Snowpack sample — Snodgrass Mountain, Crested Butte, Colorado (2/4/25, 12:06 PM MST)
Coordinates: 38.923, -106.968
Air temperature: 35 °F
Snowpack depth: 80 cm
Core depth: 40 cm
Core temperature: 32 °F
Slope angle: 14°, slope face: 78°
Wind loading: low
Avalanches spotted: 0
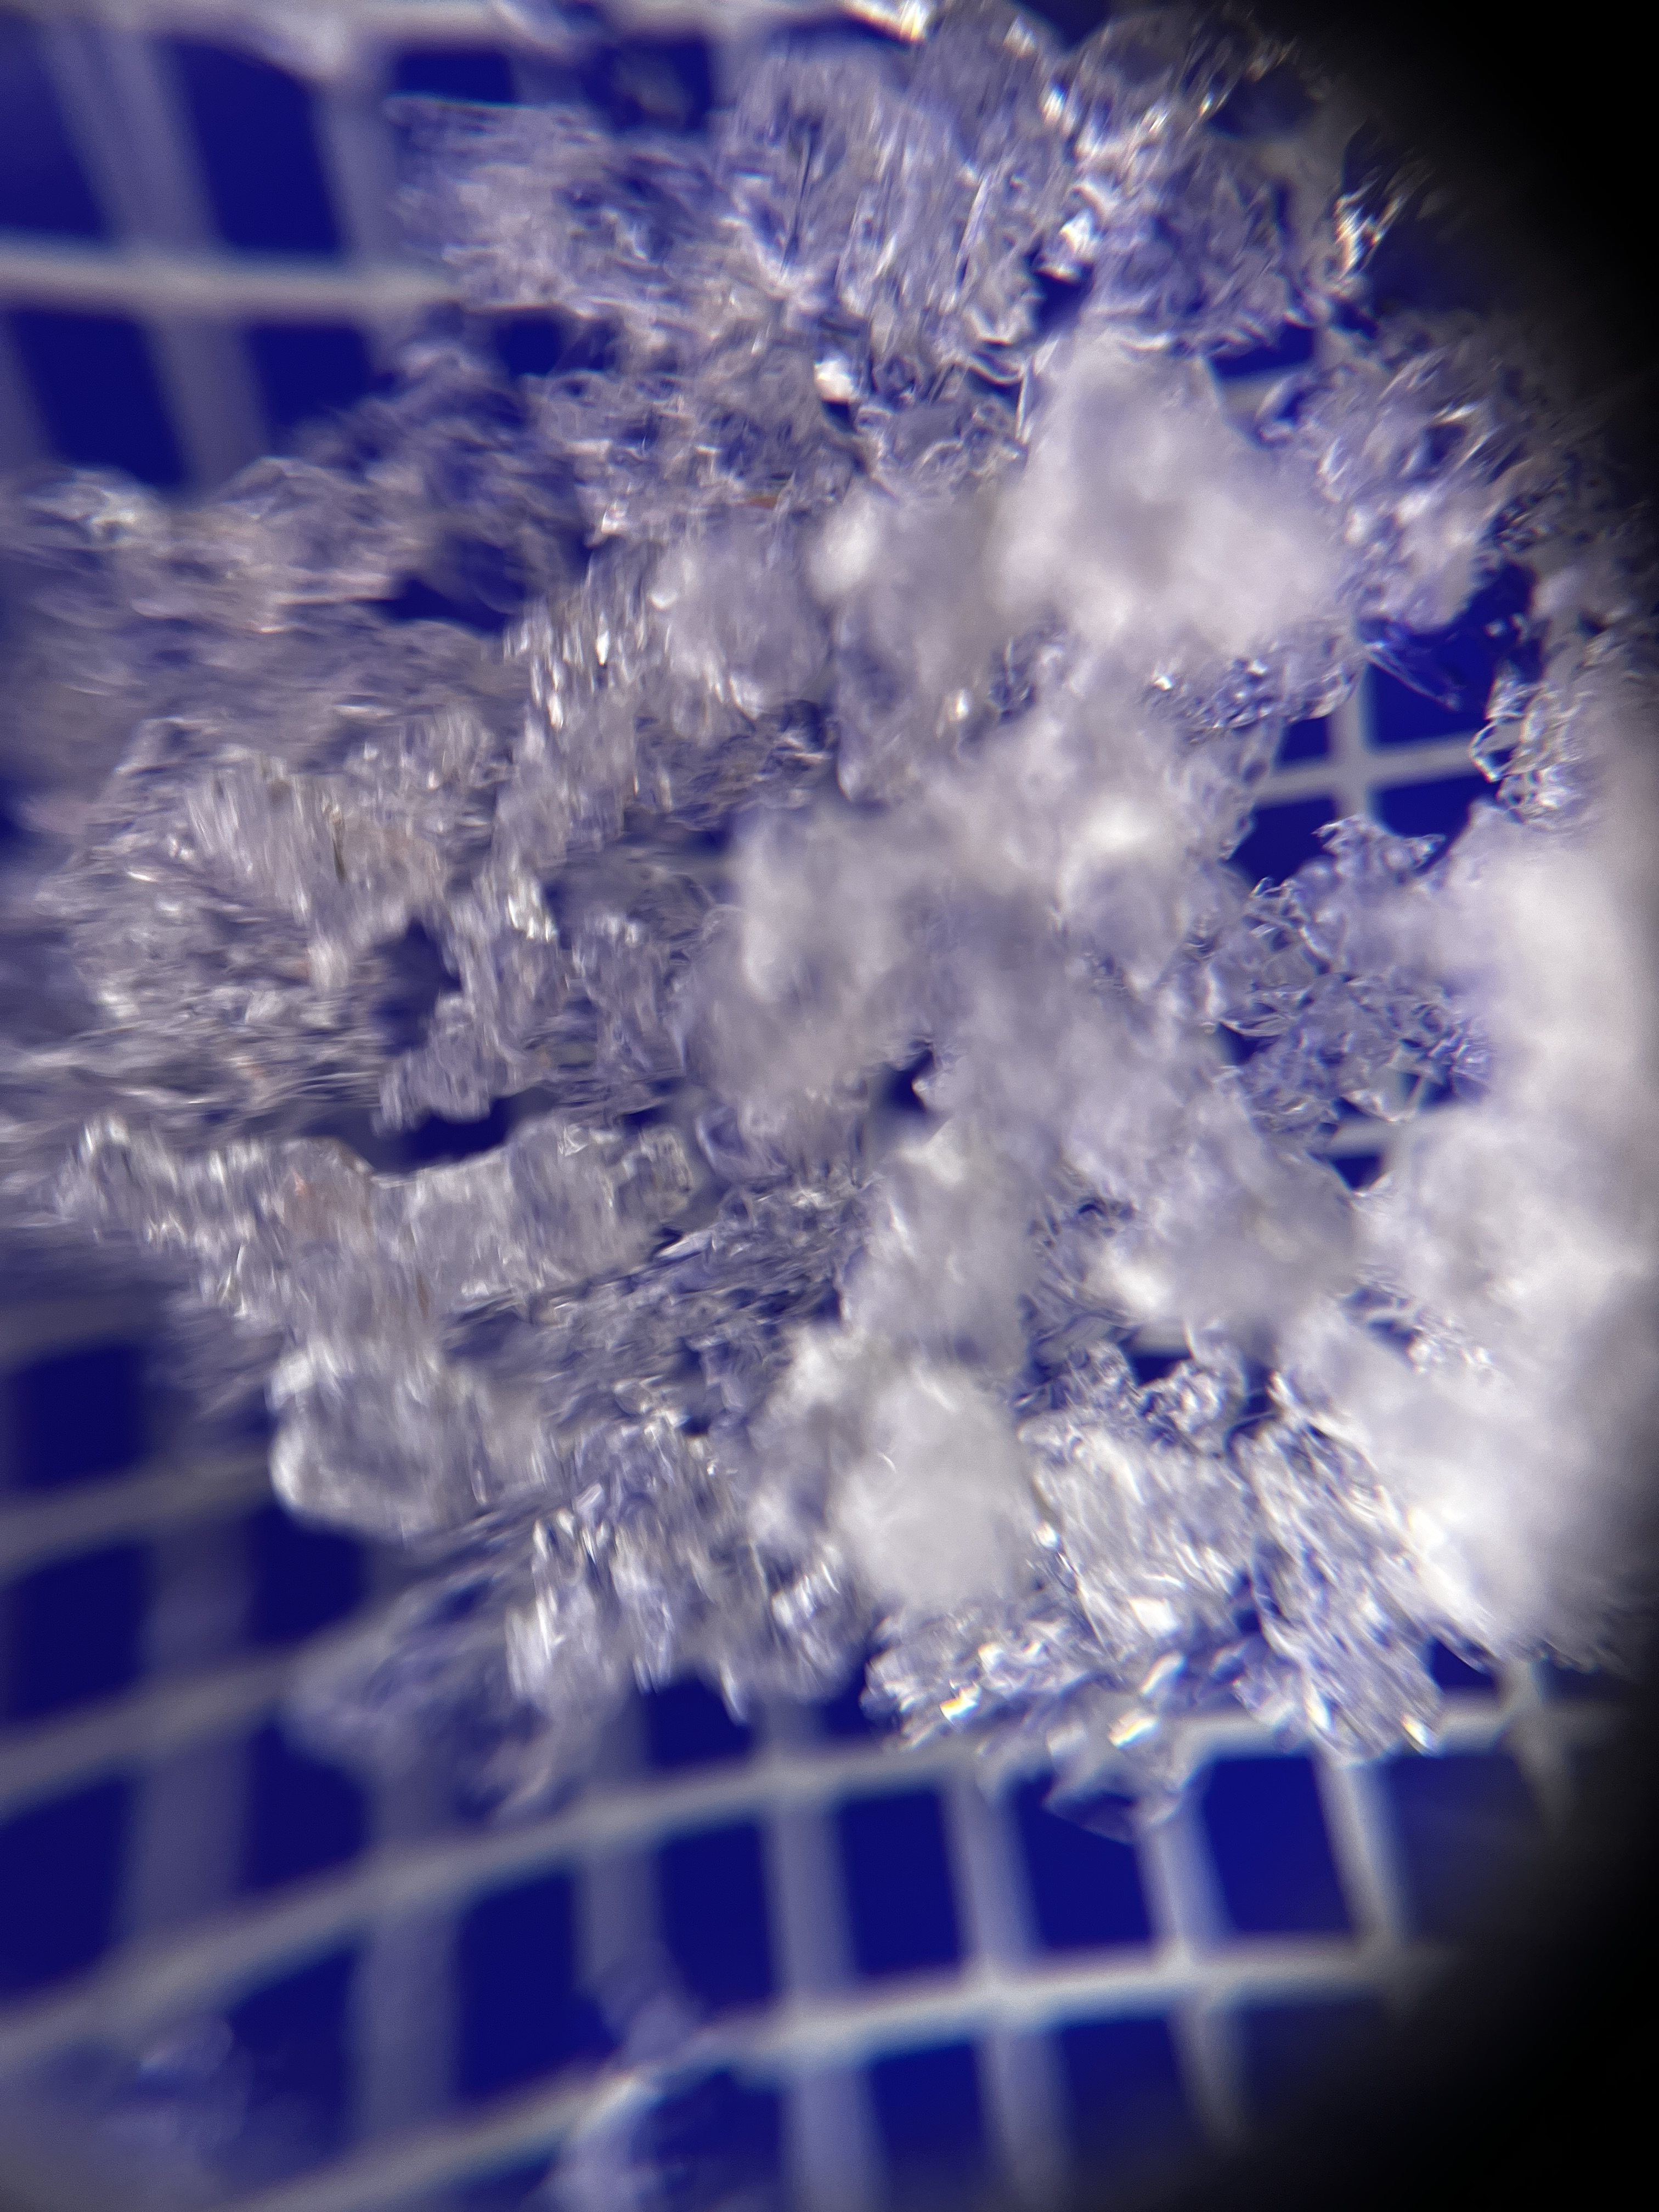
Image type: magnified_profile
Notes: No avalanches nearby, unusually warm weather for the last month reported by residents, Collected 25 yards from treeline